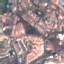
Label: Residential